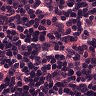
Metastatic tissue present: no